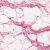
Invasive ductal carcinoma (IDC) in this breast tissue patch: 0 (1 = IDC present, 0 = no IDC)